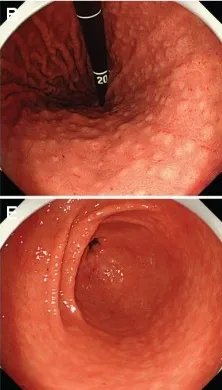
Esophagogastroduodenoscopy images of Case 1. : A diffuse miliary pattern of slightly whitish, small elevations was identified in the gastric body.
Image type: endoscopy (gi_endoscopy)